Aerial crown-view tile of a tropical tree (Barro Colorado Island, Panama), acquired 20250317:
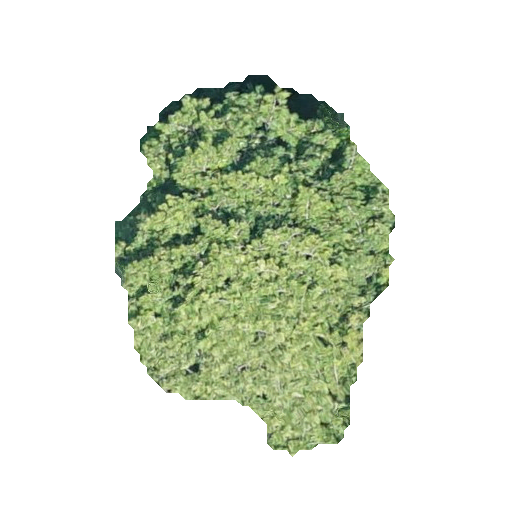
Species: Virola surinamensis
GBIF accepted scientific name: Virola surinamensis
Crown area: 110.582 m²